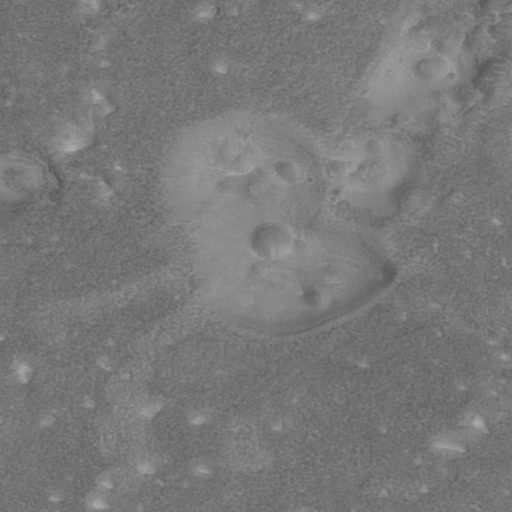
Classes present: Background, Cone